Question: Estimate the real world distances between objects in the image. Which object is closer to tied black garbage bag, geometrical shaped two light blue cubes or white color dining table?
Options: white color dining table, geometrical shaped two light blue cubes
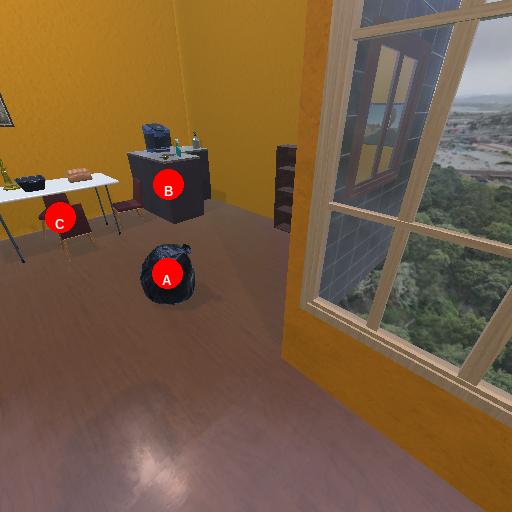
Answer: white color dining table